Question: I am working with IntelliJ and included an external tool.
Settings - external tools - add tool
here I added '' and run it.
Everything works fine, except that when compass compiled the scss it will show the psoitive result only after the next compilation.
, as I do in the console window.
Any idea what to change to get this working?

Here is a screenshot showing that after compass finished it does not show:
'''
override ../css/app.css
'''
if will show the line once a new change happends.
On an error it shows it right away.
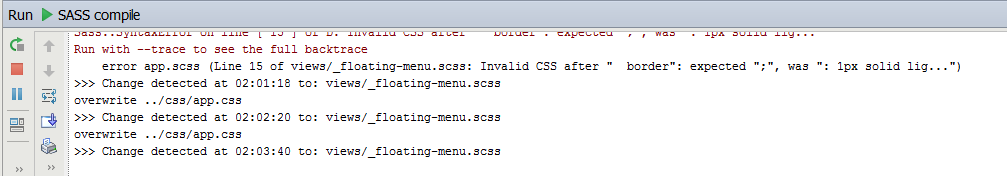
Answer: I found the clue to the answer in this post: <URL> as 'Always', 'Never', or 'Error'.
Here's what I did to setup compass for my project:
1) at the command line in the project root directory:
'''
% run compass install compass
directory sass/
directory stylesheets/
create sass/screen.scss
create sass/print.scss
create sass/ie.scss
create stylesheets/screen.css
create stylesheets/print.css
create stylesheets/ie.css
'''
2) then I went into the project and moved all the sass files to sass/ and all the css files to css/
3) then I created a new File Watcher per the screen shot
The settings from the screen shot didn't work exactly for me on Windows. Here's my settings that did work:
'''
Program: C:\Ruby200in\compass.bat
Arguments: compile $FileParentDir$ --sass-dir sass --css-dir stylesheets
Working Directory: $FileParentDir$
Output paths: <blank>
'''